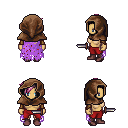
a pixel art fantasy rpg character, female body template, human, tanned skin, maroon tattered cape, red pants, pink pixie cut hairstyle, cloth hood, cloth bracers, maroon shoes, dagger, four views (front, back, left, right), 2x2 character sprite sheet, small pixel art, hard edges, no anti-aliasing